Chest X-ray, PA view. Patient: 39 years old, sex F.
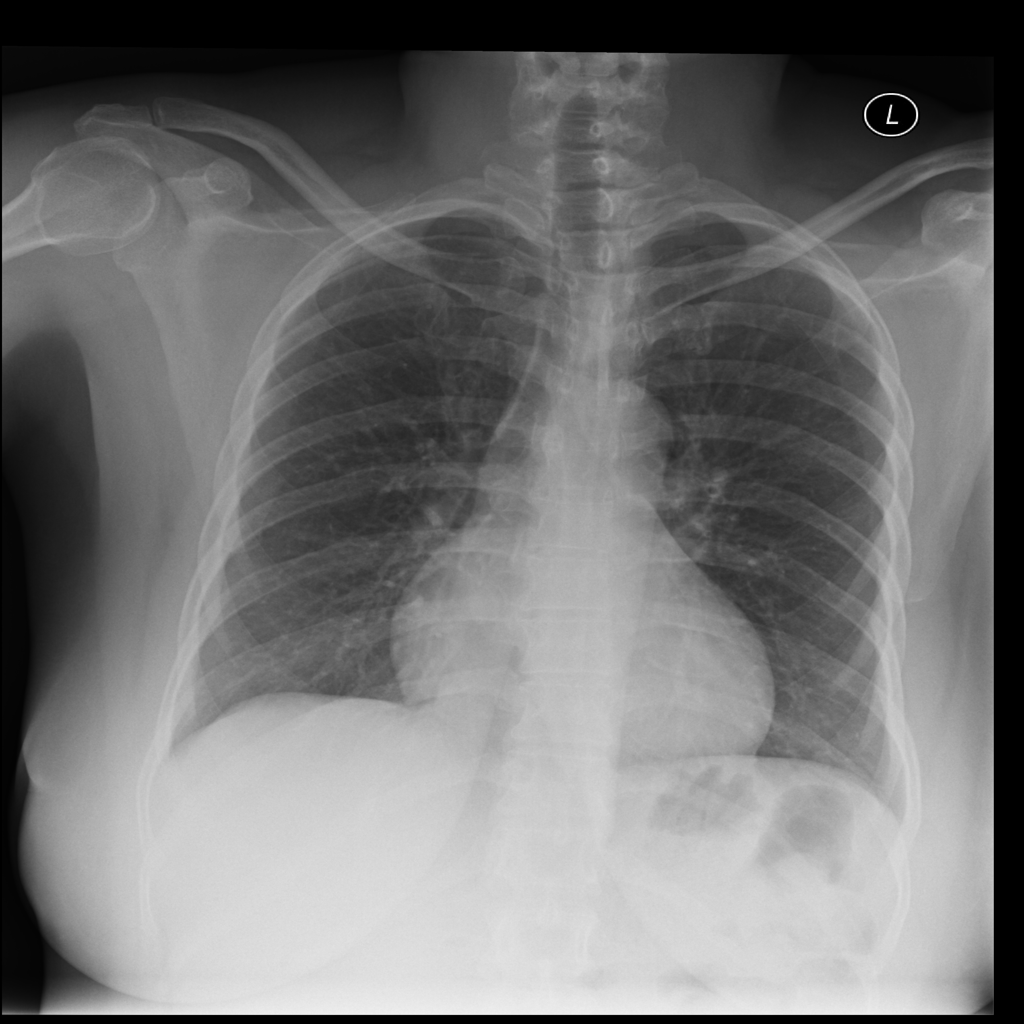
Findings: No Finding